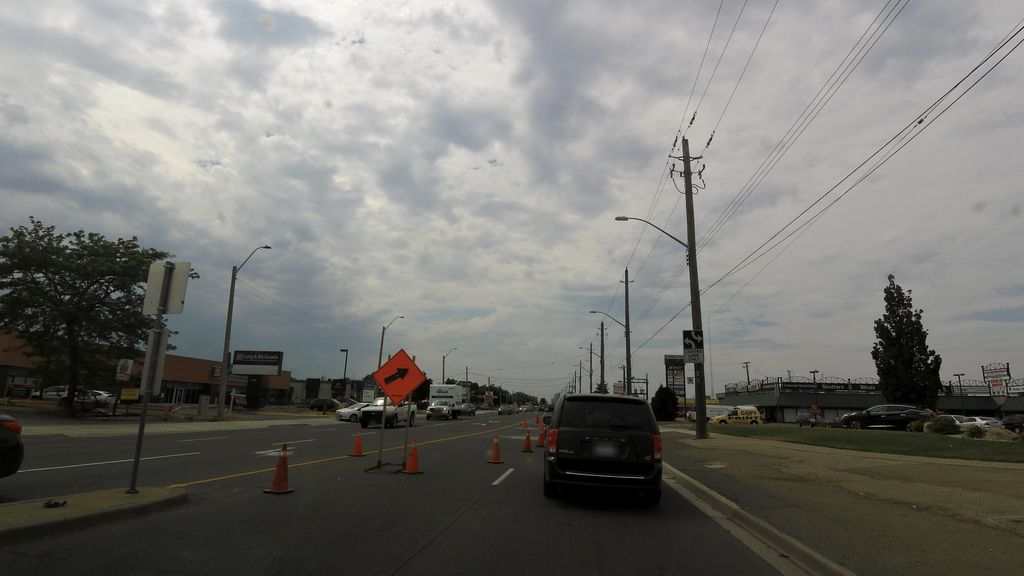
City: hamilton